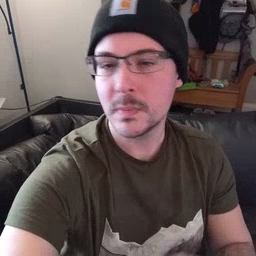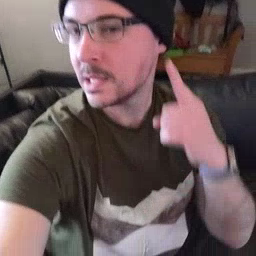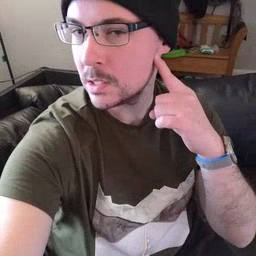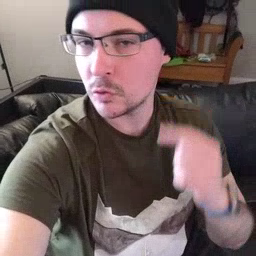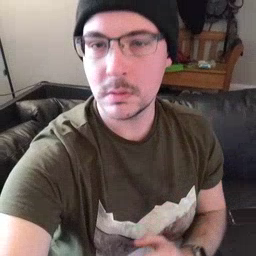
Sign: ear